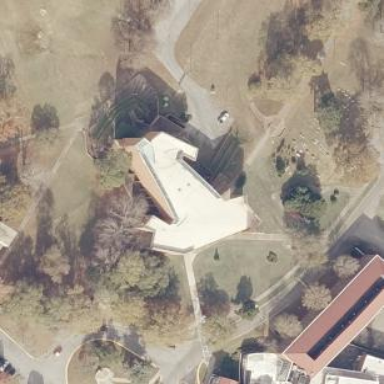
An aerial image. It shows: Chapel building.